Метаматериал — композиционный материал, свойства которого обусловлены не столько свойствами составляющих его элементов, сколько искусственно созданной периодической структурой. Метаматериалы синтезируются в современных нанолабораториях внедрением в исходный природный материал различных периодических структур с самыми различными геометрическими формами, которые модифицируют физические свойства исходного материала. В очень грубом приближении такие внедрения можно рассматривать как искусственно внесенные в исходный материал атомы чрезвычайно больших размеров. Разработчик метаматериалов при их синтезировании имеет возможность варьирования различных свободных параметров (размеры структур, форма, постоянный и переменный период между ними и т. д.).В одной из нанолабораторий был получен метаматериал, из которого изготовили проводник длиной $L=5.00~см$ и радиусом $R=1.00~мм$, проводимость которого зависит от расстояния до оси по закону $\sigma_0=\beta r$. Свойства проводника были экспериментально определены и представлены в следующей таблице:
Найдите аналитическую формулу для полного сопротивления проводника $R_0$ и рассчитайте его численное значение. По проводнику пропускают ток силой $I=1~А$. Известно, что теплообмен с окружающей средой происходит по закону Ньютона-Рихмана $$P_{exp}=\alpha(T_s-T_0),$$ где $P_{ext}$ — мощность потерь с единицы поверхности проводника с температурой поверхности $T_s$, $T_0=293~К$ — температура окружающей среды, $\alpha$ — некоторая постоянная, называемая коэффициентом теплоотдачи.
Найдите аналитическую формулу для температуры поверхности проводника $T_s$ и рассчитайте ее численное значение. Температура проводника меняется с глубиной вследствие явления теплопроводности, которое описывается следующим законом Фурье $$P=-kS\frac{\Delta T}{\Delta x},$$ где $P$ — мощность теплового потока между гранями параллелепипеда площадью $S$, $\Delta T$ — перепад температур между гранями параллелепипеда, расположенными на расстоянии $\Delta x$ друг от друга, $k$ — коэффициент теплопроводности.
Найдите аналитическую формулу для температуры в центре проводника $T_{\max}$ и рассчитайте ее численное значение.
Найдите аналитическую формулу для изменения радиуса проводника $\delta R_T$, обусловленного тепловым расширением, и рассчитайте его численное значение.
Найдите зависимость индукции магнитного поля $B(r)$ внутри проводника в зависимости от расстояния $r$ до его оси.
Найдите аналитическую формулу для энергии магнитного поля $W_B$ внутри проводника и рассчитайте ее численное значение.
В результате пропускания электрического тока по проводнику в нем возникает механическое напряжение. Найдите зависимость давления $p(r)$ внутри проводника в зависимости от расстояния $r$ до его оси.
Найдите аналитическую формулу для механической энергии деформаций проводника $W_{\sigma}$ и рассчитайте ее численное значение.
Найдите аналитическую формулу для изменения радиуса проводника $\delta R_{\sigma}$, обусловленного механическими напряжениями, и рассчитайте его численное значение.
Найдите величину коэффициента теплового расширения $\gamma$, при которой радиус проводника не изменился бы при пропускании через него электрического тока.
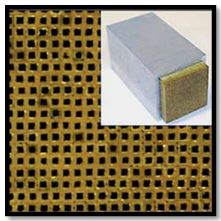
Найдите аналитическую формулу для полного сопротивления проводника $R_0$ и рассчитайте его численное значение.
Решение: Рассмотрим слой проводника расположенный по радиусу в интервале $[r, r+dr]$. Его проводимость $d\rho$ равна$$d\rho=\sigma_0\frac{dS}{L}=\beta r\frac{2\pi rdr}{L}, \tag{1}$$а значит полная проводимость$$\rho=\int\limits_0^R d\rho=\frac{2\pi\beta R^3}{3L}. \tag{2}$$Таким образом, полное сопротивление проводника записывается в виде$$R_0=\frac{1}{\rho}=\frac{3L}{2\pi\beta R^3}=2.39\times 10^{-2}~Ом. \tag{3}$$
Ответ: $$R_0=\frac{3L}{2\pi\beta R^3}=2.39\times 10^{-2}~Ом.$$

Найдите аналитическую формулу для температуры поверхности проводника $T_s$ и рассчитайте ее численное значение.
Решение: Количество теплоты, выделяемое в проводнике в единицу времени определяется законом Джоуля-Ленца$$P_1=I^2R_0. \tag{4}$$В установившемся режиме тоже самое количество тепла должно отводиться через поверхность проводника в окружающую среду, поэтому по закону Ньютона-Рихмана$$P_1=2\pi RLP_{ext}=2\pi\alpha RL(T_s-T_0), \tag{5}$$откуда$$T_s=T_0+\frac{3I^2}{4\pi^2\alpha\beta R^4}=297~К. \tag{6}$$
Ответ: $$T_s=T_0+\frac{3I^2}{4\pi^2\alpha\beta R^4}=297~К. $$

Найдите аналитическую формулу для температуры в центре проводника $T_{\max}$ и рассчитайте ее численное значение.
Решение: Рассмотрим цилиндр радиуса $r$. Найдем количество теплоты $P_r$, выделяемое в единицу времени внутри этого цилиндра. Для этого сначала определим напряженность электрического поля. По закону Ома плотность тока равна$$j=\sigma_0E, \tag{7}$$поэтому полный ток записывается в виде$$I=\int\limits_0^rj2\pi rdr=E\int\limits_0^r\sigma_02\pi rdr=\frac{2\pi R^3\beta E}{3}. \tag{8}$$Отсюда$$E=\frac{3I}{2\pi\beta R^3}. \tag{9}$$Мощность выделяемого тепла $P_r$ определяется законом Джоуля-Ленца в дифференциальной форме$$P_r=\int\limits_0^r\sigma_0E^22\pi rLdr=\frac{3I^2Lr}{2\pi\beta R^6}. \tag{10}$$Очевидно, что мощность, выделяемая внутри цилиндра, должна отводиться через его поверхность, поэтому$$P_r=P=-k2\pi rL\frac{dT}{dr}. \tag{11}$$Решая дифференциальное уравнение $(11)$ с помощью $(10)$ и используя начальное условие$$T(R)=T_s, \tag{12}$$получаем решение в виде$$T(r)=T_0+\frac{I^2(\alpha R^3+3kR^2-\alpha r^3)}{4\pi^2\alpha\beta k R^6}. \tag{13}$$Таким образом, температура в центре проводника равна$$T_{\max}=T_0+\frac{I^2(\alpha R^3+3kR^2)}{4\pi^2\alpha\beta kR^6}=299~К. \tag{14}$$
Ответ: $$T_{\max}=T_0+\frac{I^2(\alpha R^3+3kR^2)}{4\pi^2\alpha\beta kR^6}=299~К. $$

Найдите аналитическую формулу для изменения радиуса проводника $\delta R_T$, обусловленного тепловым расширением, и рассчитайте его численное значение.
Решение: Изменение радиуса проводника определяется законом теплового расширения тел и записывается в виде$$\delta R_T=\int\limits_0^R\gamma[T(r)-T_0]dr=\frac{3\gamma(\alpha R+4k)I^2}{16\pi^2\alpha\beta kR^3}=5.70\times 10^{-9}~м. \tag{15}$$
Ответ: $$\delta R_T=\frac{3\gamma(\alpha R+4k)I^2}{16\pi^2\alpha\beta kR^3}=5.70\times 10^{-9}~м. $$

Найдите зависимость индукции магнитного поля $B(r)$ внутри проводника в зависимости от расстояния $r$ до его оси.
Решение: Индукция магнитного поля определяется теоремой о циркуляции, которая в данном случае записывается в виде$$B2\pi r=\int\limits_0^rj2\pi rdr=E\int\limits_0^r\sigma_0 2\pi rdr. \tag{16}$$Используя выражение $(9)$, окончательно находим$$B(r)=\frac{\mu_0Ir^2}{2\pi R^3}. \tag{17}$$
Ответ: $$B(r)=\frac{\mu_0Ir^2}{2\pi R^3}.$$

Найдите аналитическую формулу для энергии магнитного поля $W_B$ внутри проводника и рассчитайте ее численное значение.
Решение: Плотность энергии магнитного поля определяется выражением$$w_B(r)=\frac{B^2(r)}{2\mu_0}, \tag{18}$$откуда энергия магнитного поля внутри проводника$$W_B=\int\limits_0^Rw_B(r)2\pi rLdr=\frac{\mu_0I^2L}{24\pi}=8.33\times 10^{-10}~Дж. \tag{19}$$
Ответ: $$W_B=\frac{\mu_0I^2L}{24\pi}=8.33\times 10^{-10}~Дж.$$

В результате пропускания электрического тока по проводнику в нем возникает механическое напряжение. Найдите зависимость давления $p(r)$ внутри проводника в зависимости от расстояния $r$ до его оси.
Решение: Запишем условие равновесия прямоугольного слоя проводника очень малой толщины $l$ и длиной $L$, расположенного от расстояния $r$ до $r+dr$. Полная сила Ампера, действующая на этот слой, равна$$dF_A=jB(r)Lldr. \tag{20}$$Отсюда разность давлений$$dp(r)=\frac{dF_A}{lL}=\frac{3\mu_0I^2r^3}{4\pi^2R^6}dr. \tag{21}$$Принимая во внимание, что на поверхности проводника давление равно нулю, получаем$$p(r)=\frac{3\mu_0I^2(R^4-r^4)}{16\pi^2R^6}. \tag{22}$$
Ответ: $$p(r)=\frac{3\mu_0I^2(R^4-r^4)}{16\pi^2R^6}.$$

Найдите аналитическую формулу для механической энергии деформаций проводника $W_{\sigma}$ и рассчитайте ее численное значение.
Решение: В результате механического давления в кристаллической решетке появится напряжение, плотность механической энергии которого определяется выражением$$w_{\sigma}=\frac{\sigma^2}{2E}=\frac{p^2(r)}{2E}, \tag{23}$$откуда полная энергия механических деформаций$$W_{\sigma}=\int\limits_0^R w_{\sigma}2\pi rLdr=\frac{3\mu_0^2I^4L}{320E\pi^3R^2}=2.39\times 10^{-18}~Дж. \tag{24}$$
Ответ: $$W_{\sigma}=\frac{3\mu_0^2I^4L}{320E\pi^3R^2}=2.39\times 10^{-18}~Дж.$$

Найдите аналитическую формулу для изменения радиуса проводника $\delta R_{\sigma}$, обусловленного механическими напряжениями, и рассчитайте его численное значение.
Решение: Изменение радиуса провода определяется законом Гука, который в данном случае может быть записан в виде$$\varepsilon=\frac{\sigma}{E}=\frac{p(r)}{E}\tag{25},$$где $\varepsilon$ — относительное изменение радиуса.Таким образом, изменение радиуса вследствие механических деформаций$$\delta R_{\sigma}=\int\limits_0^R\varepsilon dr=\frac{1}{E}\int\limits_0^Rp(r)dr=\frac{3\mu_0I^2}{20\pi^2 ER}=1.91\times 10^{-12}~м. \tag{26}$$
Ответ: $$\delta R_{\sigma}=\frac{3\mu_0I^2}{20\pi^2 ER}=1.91\times 10^{-12}~м. $$

Найдите величину коэффициента теплового расширения $\gamma$, при которой радиус проводника не изменился бы при пропускании через него электрического тока.
Решение: Приравнивая выражения $(15)$ и $(26)$, получим$$\gamma=\frac{4\mu_0\alpha\beta kR^2}{5E(\alpha R+4k)}=3.35\times 10^{-10}~К^{-1}. \tag{27}$$
Ответ: $$\gamma=\frac{4\mu_0\alpha\beta kR^2}{5E(\alpha R+4k)}=3.35\times 10^{-10}~К^{-1}. $$
Темы:
T, Жаутыковские